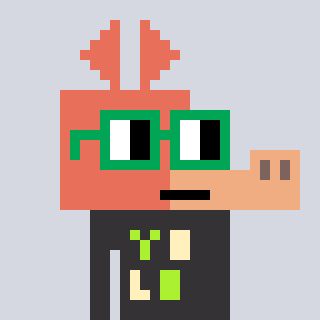
a pixel art character with square green glasses, a aardvark-shaped head and a grayscale-colored body on a cool background